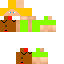
A male human skin with medium skin, wearing blonde long hair dressed in a green_skin tshirt and brown pants, featuring a closed mouth.